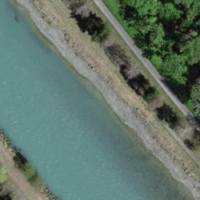
EUNIS habitat code: 15
Species observed at this site:
Primula veris
Artemisia vulgaris
Echium vulgare